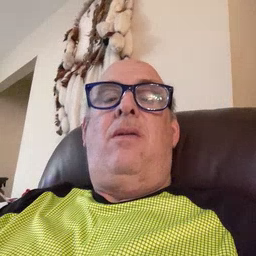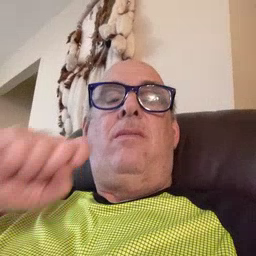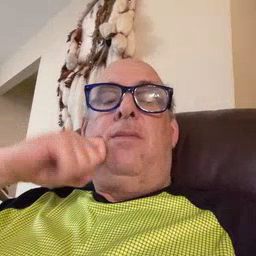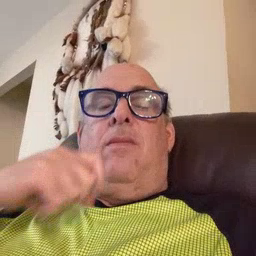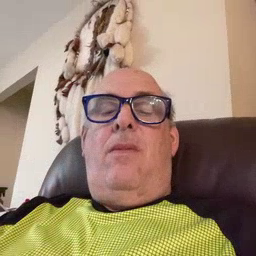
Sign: apple